Here is the continuous-wavelet rendering of a rotor kit's vibration signal. What is the most likely rotor condition (normal, misalignment, unbalance, looseness)?
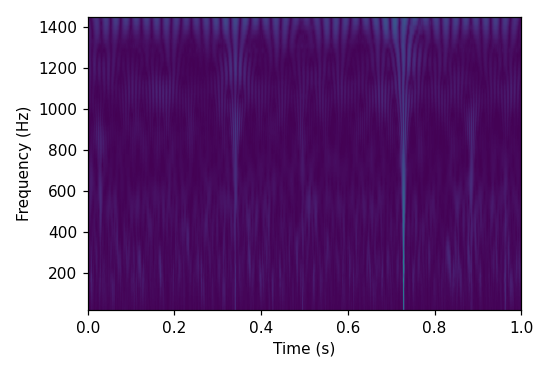
Answer: unbalance